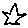
Label: star